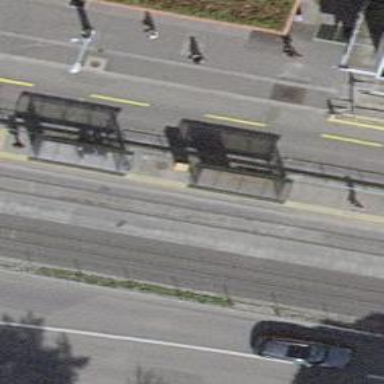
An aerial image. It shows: Bus stop with tram facilities. The stop includes tram stop position for public transport.